【题型】解答题　【知识点】解析几何　【难度】medium
在平面直角坐标系$xOy$中，点$A(-4,0),B(4,0)$，四边形$ABCD$的对角线交于点$E$，且$|AD|=|AE|=4$，$AD\parallel BC$，动点$C$的轨迹为$\Gamma$。

(1)求$\Gamma$的方程；

(2)过点$P(1,0)$的直线与$\Gamma$交于$M,N$两点，直线$MB$与$\Gamma$的另一个交点为$S$，直线$NB$与$\Gamma$的另一个交点为$T$，试判断$P,S,T$三点是否共线，并说明理由。

\vspace{1em}
【解答】
【答案】(1)$\frac{x^2}{4}-\frac{y^2}{12}=1\ (x>2)$；(2)$P,S,T$三点共线，理由见解析。

\vspace{1em}

【分析】（1）根据给定条件，利用双曲线定义求出曲线方程。

（2）设$M(x_1,y_1)$及直线$MS$的方程，与$\Gamma$的方程联立，求出点$S$的坐标，同理求出点$T$的坐标，再利用斜率的坐标公式计算判断即可。

\vspace{1em}

【详解】（1）如图1，由$AD\parallel BC$，得$\angle ADE = \angle CBE$，由$|AD|=|AE|$，得$\angle ADE = \angle AED$，又$\angle AED = \angle CEB$，则$\angle CEB = \angle CBE$，因此$|CE|=|CB|$，即有$|CA|-|CB|=|(|CE|+|AE|)|-|CB|=|AE|=4<8=|AB|$，所以点$C$的轨迹$\Gamma$是以$A,B$为焦点，实轴长为$4$的双曲线的右支（不含点$(2,0)$）。

又$2a=4,2c=8$，故$a^2=2^2=4$，$b^2=c^2-a^2=4^2-4=12$，所以$\Gamma$的方程为$\frac{x^2}{4}-\frac{y^2}{12}=1\ (x>2)$。

（2）$P,S,T$三点共线，理由如下：

如图2，设$M(x_1,y_1),N(x_2,y_2),S(x_3,y_3),T(x_4,y_4)$，直线$MS$的方程为$x=my+4$，

则$x_1=my_1+4$，即$m=\frac{x_1-4}{y_1}$，显然$y_1^2=3x_1^2-12$。

由
\[
\begin{cases}
x=my+4\\
\frac{x^2}{4}-\frac{y^2}{12}=1
\end{cases}
\]
消去$x$得$(3m^2-1)y^2+24my+36=0$，$3m^2-1\neq0$，$\Delta=144(m^2+1)>0$，

则$y_1+y_3=-\frac{24m}{3m^2-1}$，$y_1y_3=\frac{36}{3m^2-1}$，

$x_1x_3=(my_1+4)(my_3+4)=m^2y_1y_3+4m(y_1+y_3)+16=\frac{36m^2}{3m^2-1}-\frac{96m^2}{3m^2-1}+16=\frac{-12m^2+16}{3m^2-1}$，

所以
\[
y_3=\frac{36}{y_1(3m^2-1)}=\frac{36}{y_1\left(3\left(\frac{x_1-4}{y_1}\right)^2-1\right)}=\frac{36y_1}{3(x_1-4)^2-y_1^2}=\frac{36y_1}{3(x_1-4)^2-(3x_1^2-12)}=\frac{3y_1}{2x_1-5},
\]
\[
x_3=\frac{-12m^2+16}{x_1(3m^2-1)}=\frac{12\left(\frac{x_1-4}{y_1}\right)^2+16}{x_1\left(3\left(\frac{x_1-4}{y_1}\right)^2-1\right)}=\frac{12(x_1-4)^2+16y_1^2}{x_1\left[3(x_1-4)^2-y_1^2\right]},
\]
\[
=\frac{12(x_1^2-8x_1+16)+16(3x_1^2-12)}{x_1\left[3(x_1-4)^2-(3x_1^2-12)\right]}=\frac{60x_1^2-96x_1-48}{x_1(-24x_1+96)}=\frac{5x_1-8}{2x_1-5}.
\]

同理可得$y_4=\frac{3y_2}{2x_2-5}$，$x_4=\frac{5x_2-8}{2x_2-5}$。

直线$PS$的斜率
\[
k_{PS}=\frac{y_3}{x_3-1}=\frac{\frac{3y_1}{2x_1-5}}{\frac{5x_1-8}{2x_1-5}-1}=\frac{3y_1}{3x_1-3}=\frac{y_1}{x_1-1},
\]
直线$PT$的斜率
\[
k_{PT}=\frac{y_4}{x_4-1}=\frac{\frac{3y_2}{2x_2-5}}{\frac{5x_2-8}{2x_2-5}-1}=\frac{3y_2}{3x_2-3}=\frac{y_2}{x_2-1},
\]
由$P,M,N$三点共线，得$\frac{y_1}{x_1-1}=\frac{y_2}{x_2-1}$，

即$k_{PS}=k_{PT}$，且直线$PS,PT$有公共点$P$，所以$P,S,T$三点共线。

\vspace{1em}

【点睛】方法点睛：涉及三点共线问题，$\textcircled{1}$在斜率存在的情况可以计算斜率，利用斜率相等判断；$\textcircled{2}$利用向量是否共线判断。
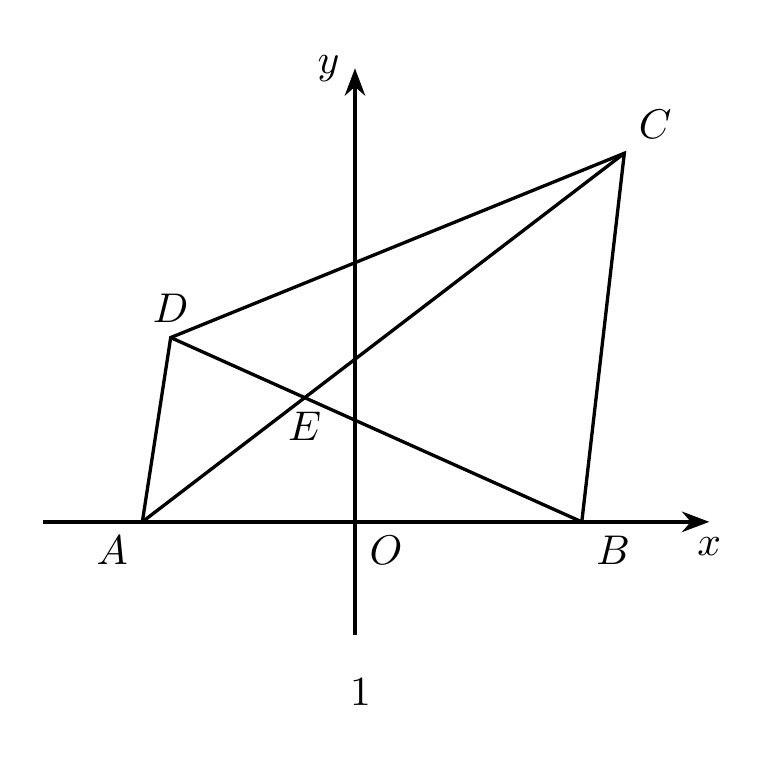
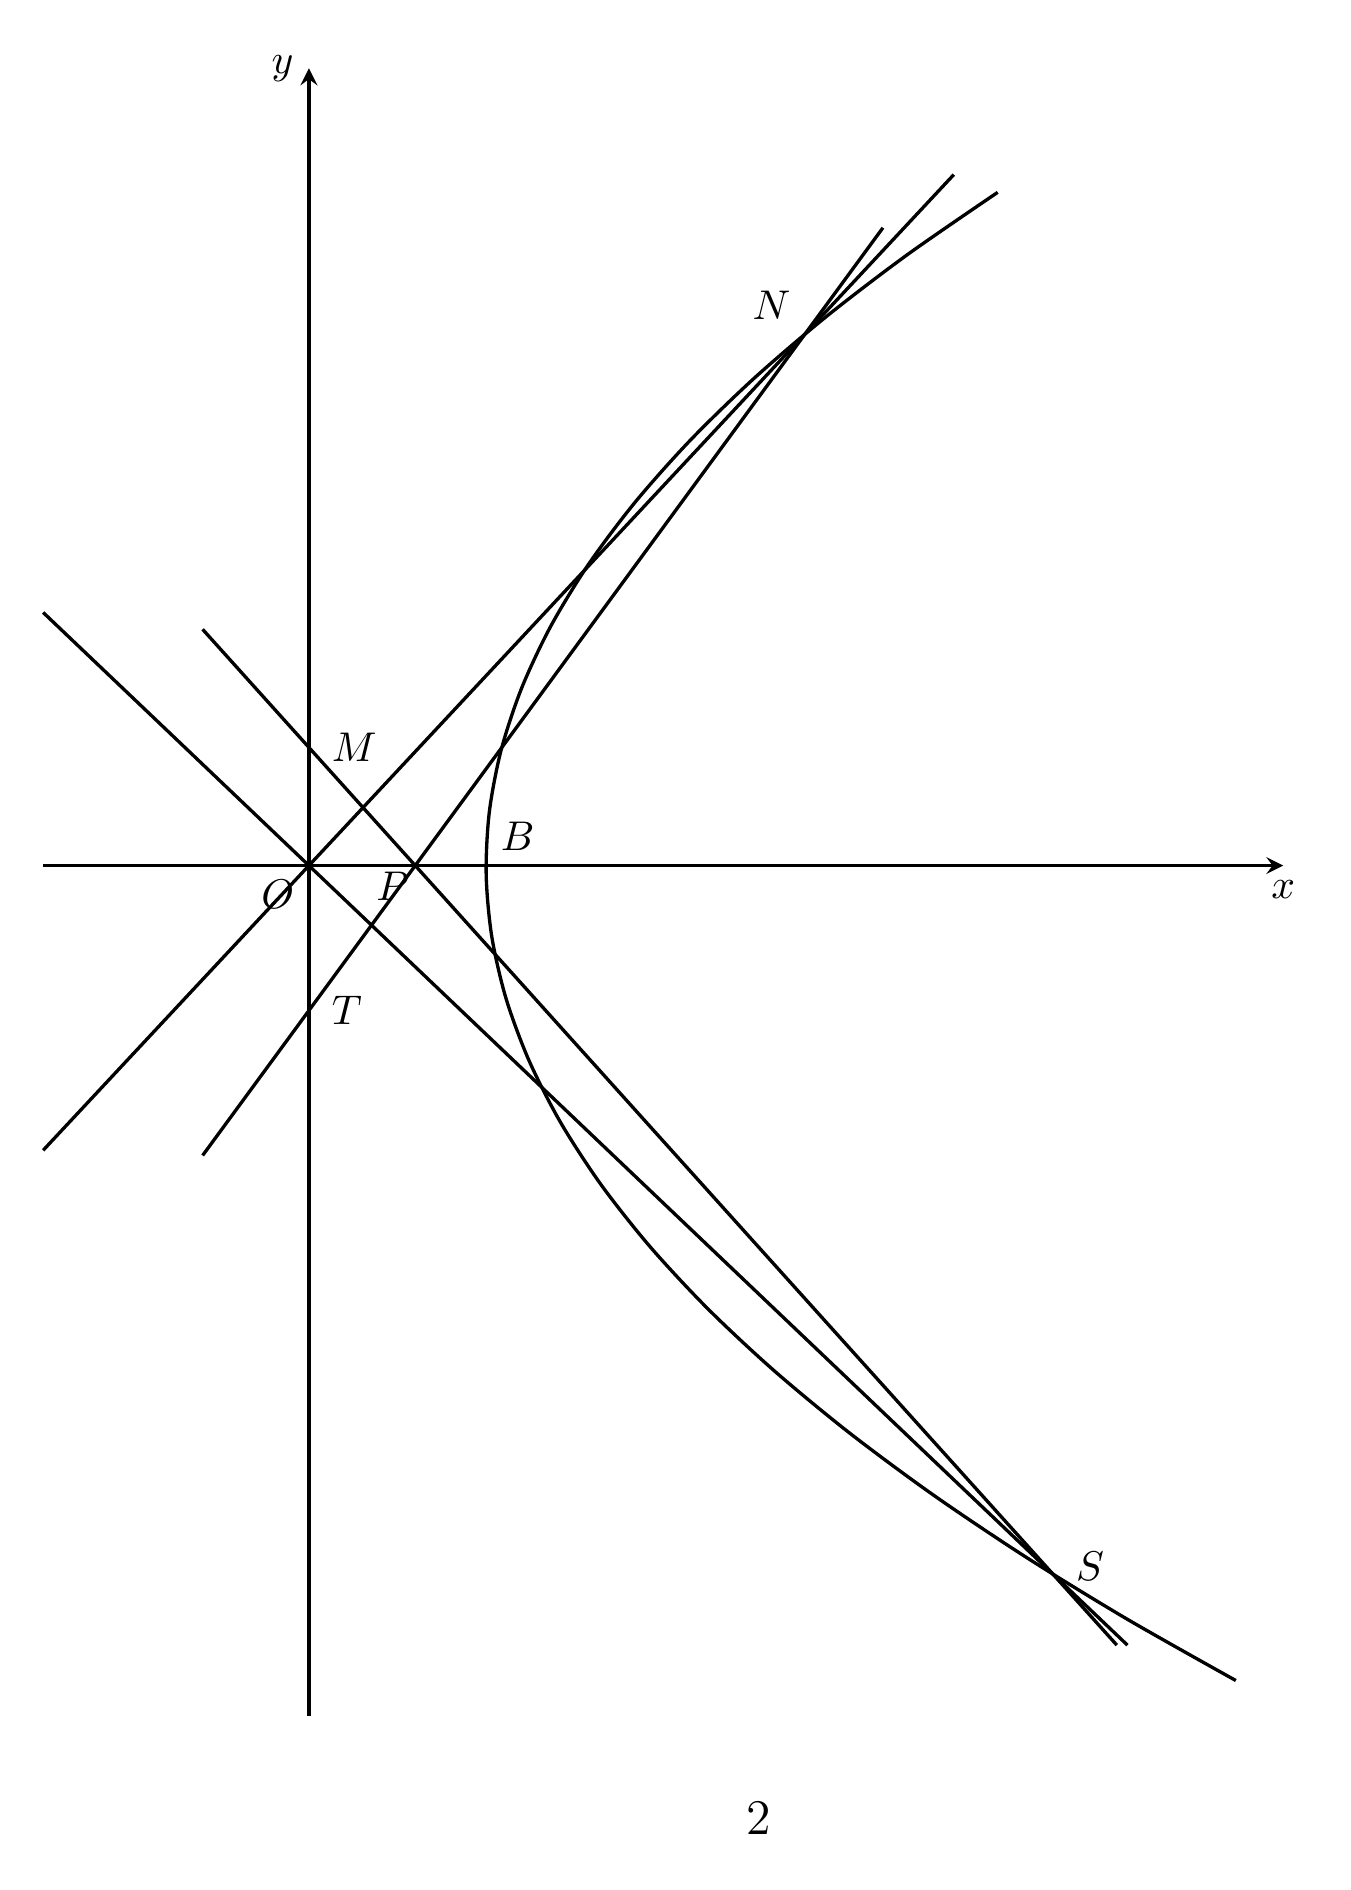